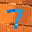
Label: 7